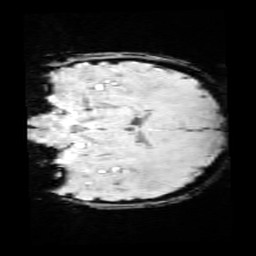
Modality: SWI
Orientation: coronal
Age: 12
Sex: female
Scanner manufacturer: siemens
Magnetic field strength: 3 T
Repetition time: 0.027 s
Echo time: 0.02 s